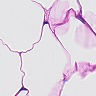
Metastatic tissue present: no